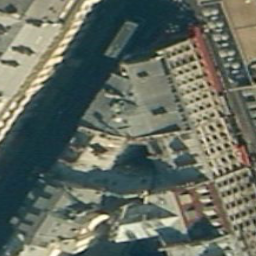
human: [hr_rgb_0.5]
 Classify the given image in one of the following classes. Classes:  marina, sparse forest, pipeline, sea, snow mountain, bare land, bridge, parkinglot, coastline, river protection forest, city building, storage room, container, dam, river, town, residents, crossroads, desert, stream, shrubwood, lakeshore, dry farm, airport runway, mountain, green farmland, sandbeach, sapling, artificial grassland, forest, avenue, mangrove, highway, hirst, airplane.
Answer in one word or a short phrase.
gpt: city building